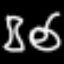
Label: hourglass